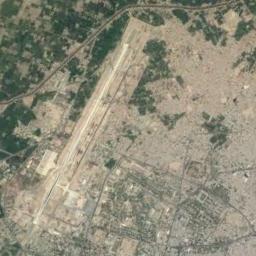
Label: airport